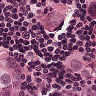
Metastatic tissue present: yes